Current action and preconditions to check: trajectory_clear

Your task: For each precondition in the list above, predict whether it will hold at this action.

Consider the current scene as observed from the mobile robot's camera, and analyze the predicted future states of all dynamic agents (e.g., people, animals, vehicles, or any moving entities) within the NEXT SECOND.

IMPORTANT: Only answer "very likely" if you are absolutely certain—based on strong, clear evidence—that a dynamic agent will violate the precondition in the predicted future state. Do NOT answer "very likely" for unlikely, ambiguous, or low-probability risks.

Ask yourself for each precondition: Is there a high probability, with clear and convincing evidence, that the predicted future states of any dynamic agent will interfere with the predicted future state of the currently executing action within the NEXT SECOND, causing that precondition to fail?

Assess the risk level based on these predictions. Use "likely" or "very likely" if motions create a clear risk of interference.

Use "neutral" or "improbable" if agents are nearby but their predicted paths are clearly diverging or non-conflicting.

Failure Risk Categories: "very improbable", "improbable", "neutral", "likely", "very likely"

Answer Format: Output ONLY the probability_of_failure value from these categories: "very improbable", "improbable", "neutral", "likely", "very likely"

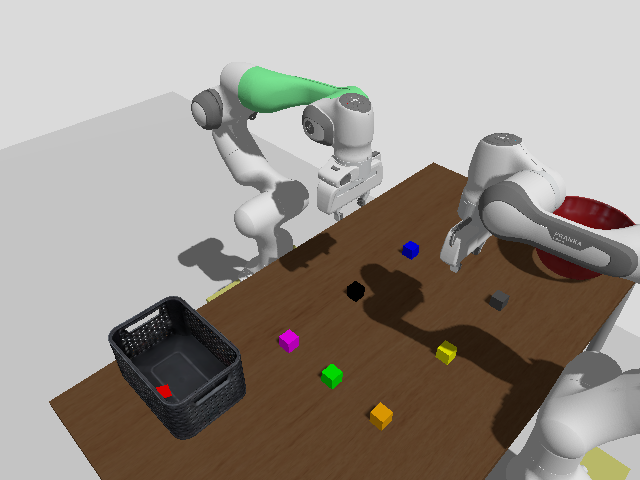

Answer: very improbable